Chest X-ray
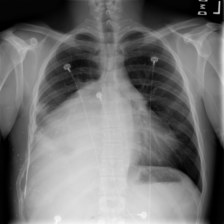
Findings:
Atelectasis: positive
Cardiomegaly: negative
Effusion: positive
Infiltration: positive
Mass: positive
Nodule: negative
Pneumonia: negative
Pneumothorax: negative
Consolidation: negative
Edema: negative
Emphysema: negative
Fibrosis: negative
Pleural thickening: negative
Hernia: negative